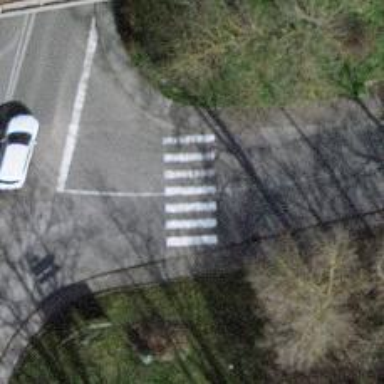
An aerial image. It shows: Marked crossing with zebra markings on the road.